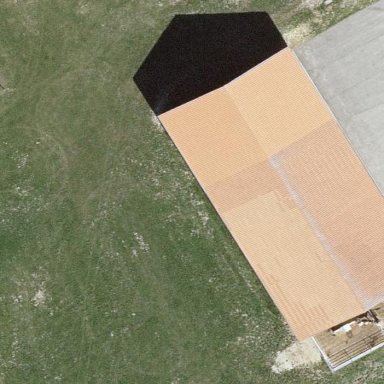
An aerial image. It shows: Farm auxiliary building with gabled roof.